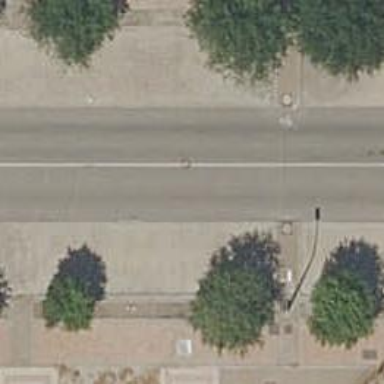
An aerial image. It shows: Pedestrian road.